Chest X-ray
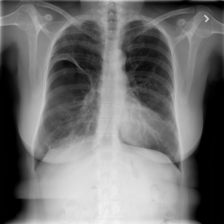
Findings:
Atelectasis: negative
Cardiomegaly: negative
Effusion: negative
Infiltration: negative
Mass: negative
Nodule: negative
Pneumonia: negative
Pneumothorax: negative
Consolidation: negative
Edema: negative
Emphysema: negative
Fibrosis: negative
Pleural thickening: negative
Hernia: negative